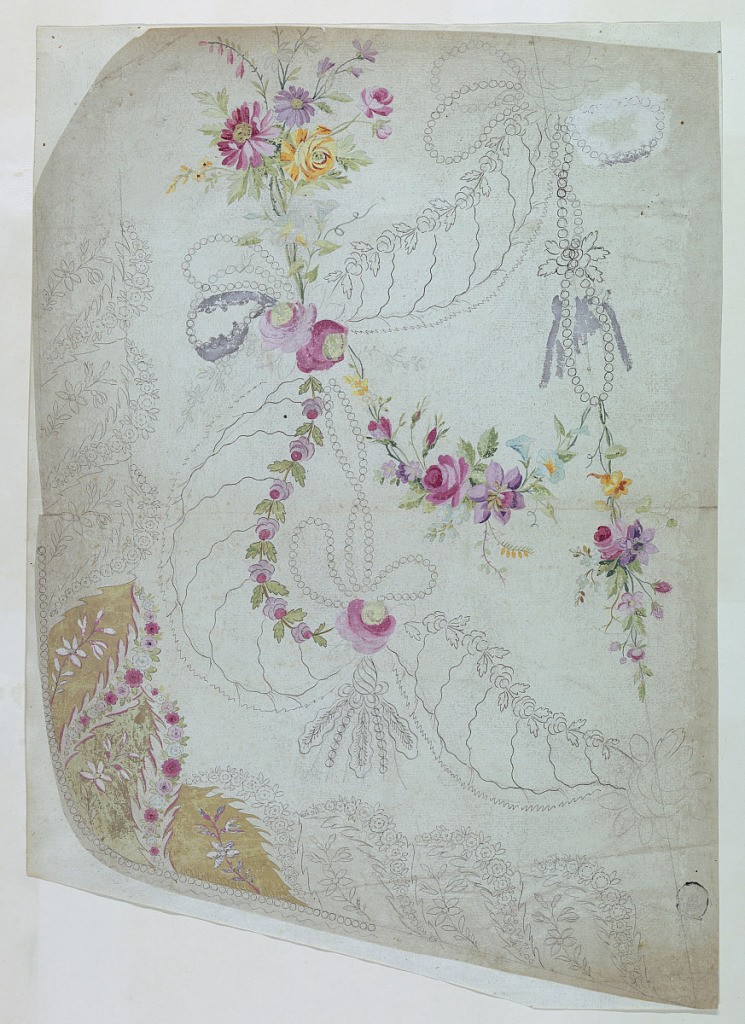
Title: Design for the Embroidery of the Lower Front Part of an Overskirt of the "Fabrique de St. Ruf," Unfinished
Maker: Fabrique de Saint Ruf, Lyon, France
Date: ca. 1785
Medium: Graphite, pen and ink, brush and gouache on paper
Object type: Drawing
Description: A bunch of flowers, garlands, strings of pearls. Outer framing composed of garlands, and leaves showing inside flower boughs.